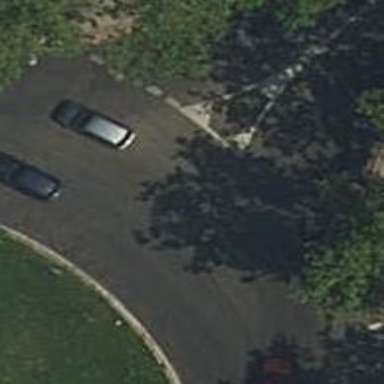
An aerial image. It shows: Tertiary road with asphalt surface leading to roundabout.